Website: ulta-beauty
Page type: delivery-shipping
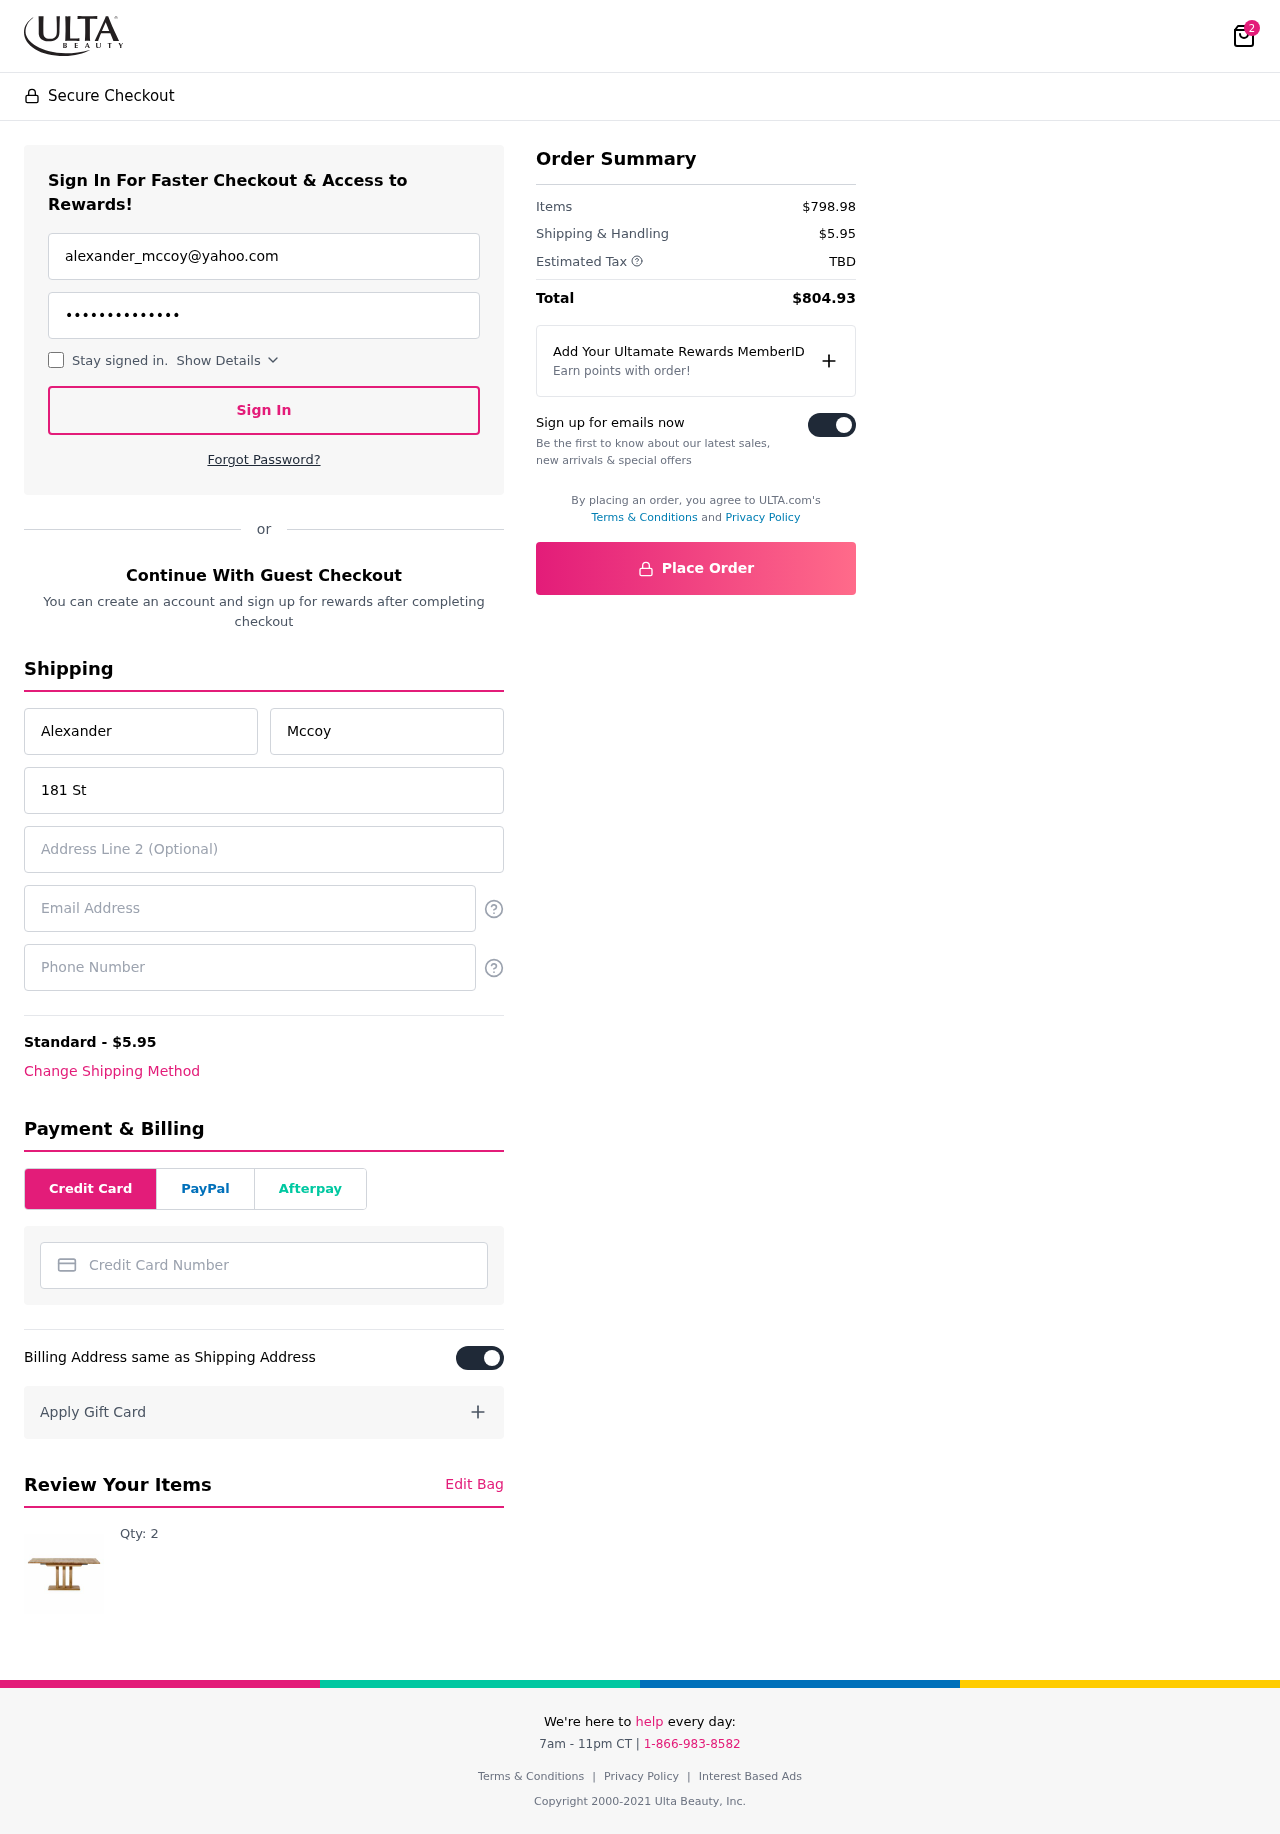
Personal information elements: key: PII_CARD_NUMBER
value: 6011 5354 4439 2848
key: PII_EMAIL
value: alexander_mccoy@yahoo.com
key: PII_EMAIL2
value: alexander_mccoy@yahoo.com
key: PII_FIRSTNAME
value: Alexander
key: PII_LASTNAME
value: Mccoy
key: PII_PHONE
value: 5692254812
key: PII_STREET
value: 181 Stephanie Plains Apt. 983
Product elements: key: PRODUCT1_QUANTITY
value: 2
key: PRODUCT1
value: Qty: 2
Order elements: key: ORDER_NUM_ITEMS
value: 2
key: ORDER_SHIPPING_COST
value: $5.95
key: ORDER_SUBTOTAL
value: $798.98
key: ORDER_TAX
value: TBD
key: ORDER_TOTAL
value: $804.93